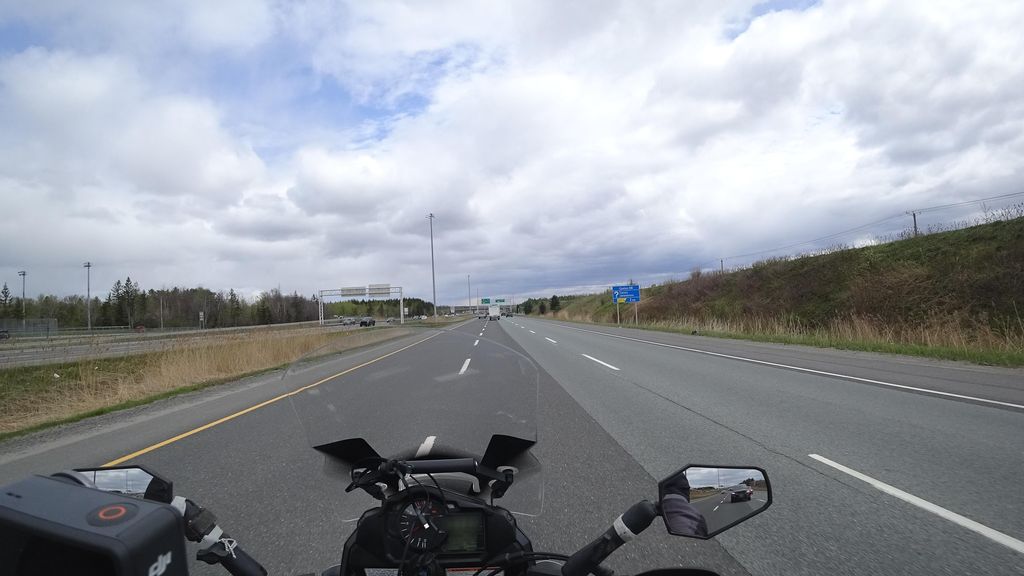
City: quebec_city